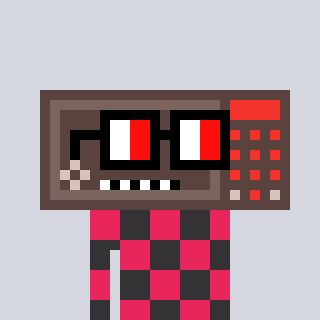
a pixel art character with square glasses with black frames and red eyes, a wallsafe-shaped head and a grayscale-colored body on a cool background